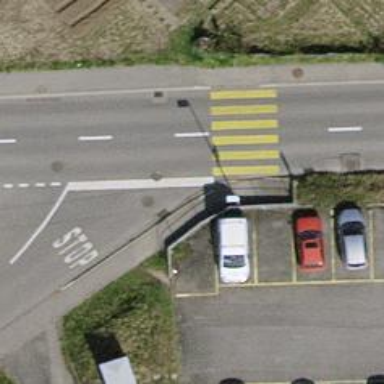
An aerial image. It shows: Marked crossing on the road.